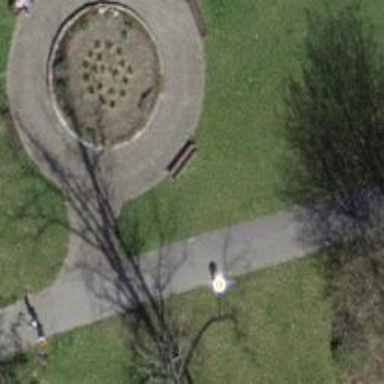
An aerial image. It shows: Red bench.